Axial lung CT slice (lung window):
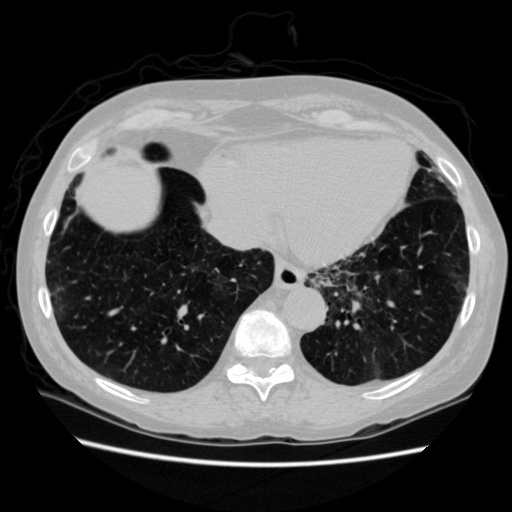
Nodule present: no